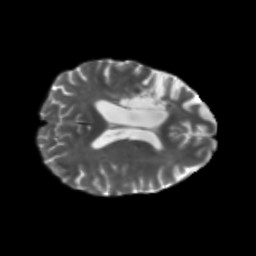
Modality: T2w
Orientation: axial
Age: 57
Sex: female
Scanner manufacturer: siemens
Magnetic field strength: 3 T
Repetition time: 5.25 s
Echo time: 0.08 s